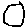
Label: hexagon